Aerial crown-view tile of a tropical tree (Barro Colorado Island, Panama), acquired 20250124:
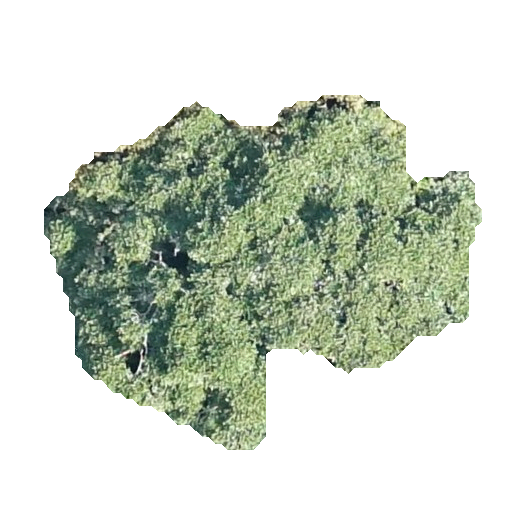
Species: Ficus insipida
GBIF accepted scientific name: Ficus insipida
Crown area: 150.601 m²